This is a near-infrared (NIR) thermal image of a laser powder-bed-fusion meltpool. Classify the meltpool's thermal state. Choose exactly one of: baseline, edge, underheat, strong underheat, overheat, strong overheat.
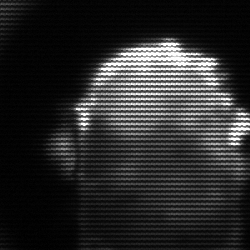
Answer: baseline